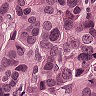
Metastatic tissue present: yes